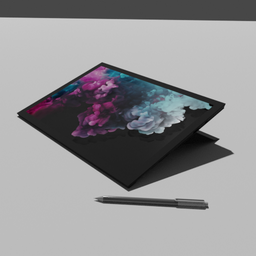
Label: electronics